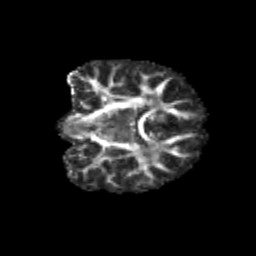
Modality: FA
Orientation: coronal
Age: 9
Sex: male
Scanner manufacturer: siemens
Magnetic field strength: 3 T
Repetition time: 3.8 s
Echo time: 0.07 s